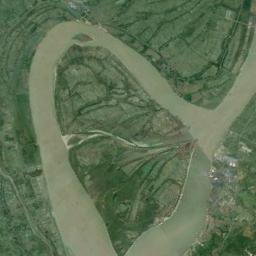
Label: island